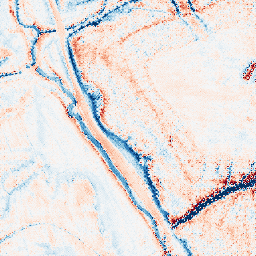
Category: edge_preserving
Decomposition family: bilateral
Decomposition parameters: d: 21
sigma_color: 100
sigma_space: 25
Upsampling method: regularized
Upsampling parameters: scale: 2
lambda_reg: 0.1
Upsampling scale: 2